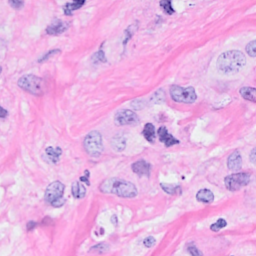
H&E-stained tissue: Breast